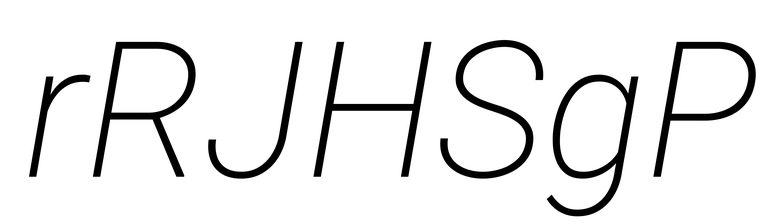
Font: Roboto-Italic_ExtraLight_Italic